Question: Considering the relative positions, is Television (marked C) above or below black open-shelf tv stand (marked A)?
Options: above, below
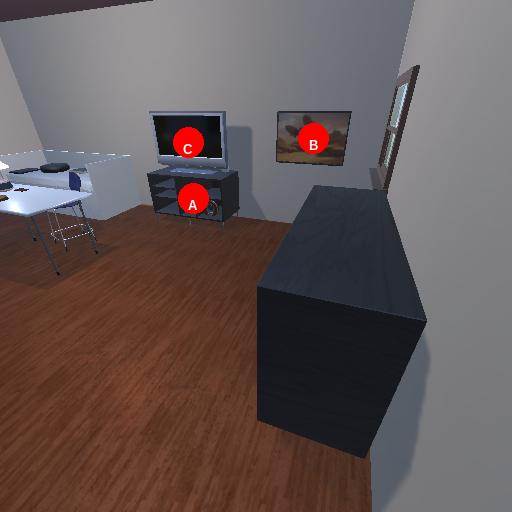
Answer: above